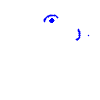
Particle: pion